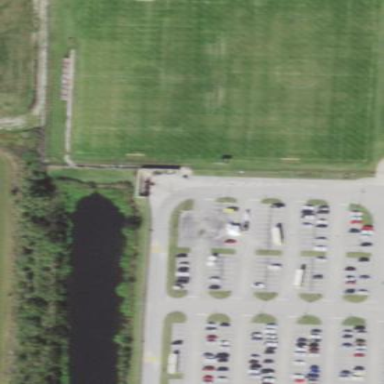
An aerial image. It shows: Pitch for American football.